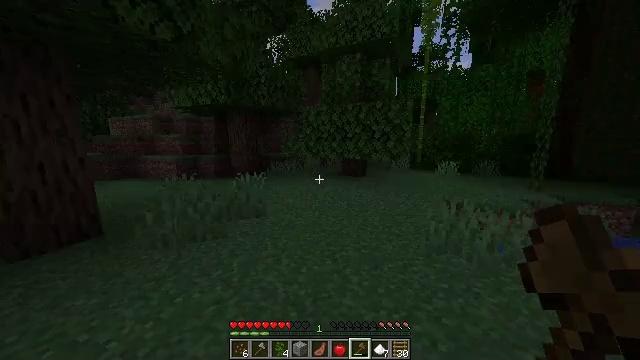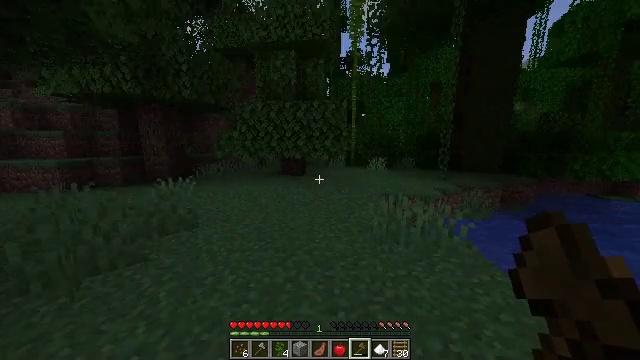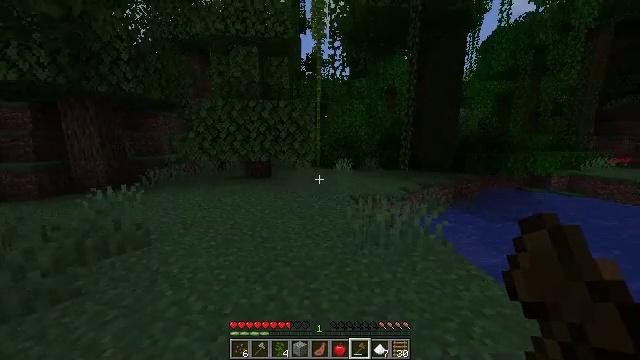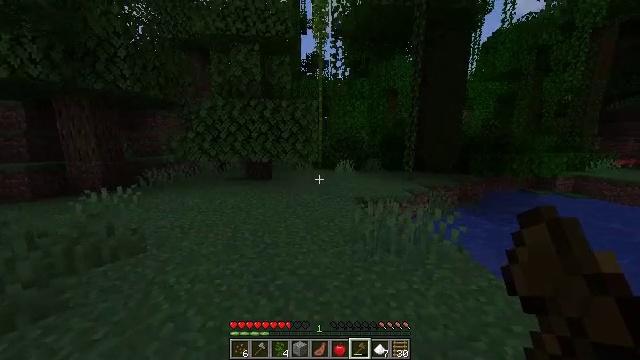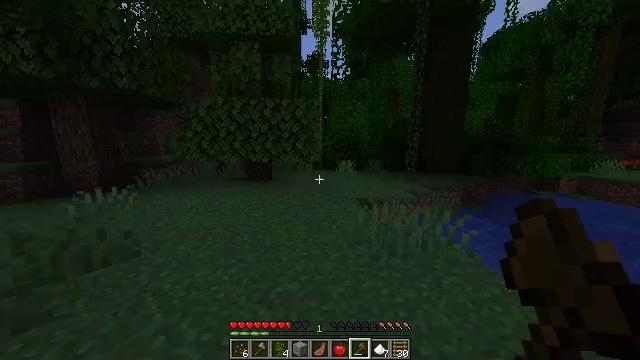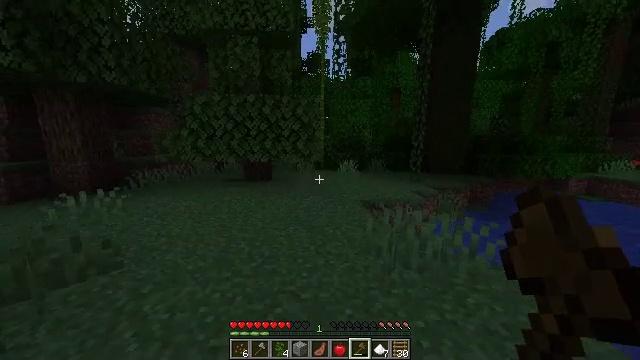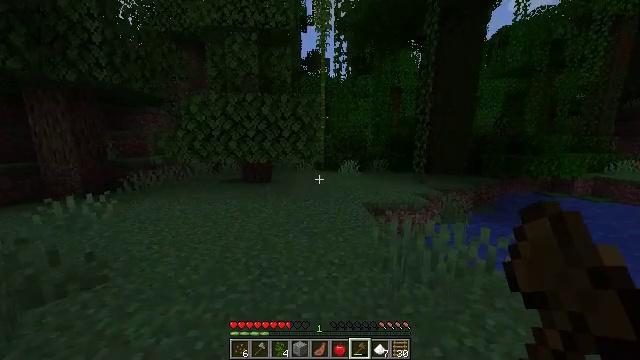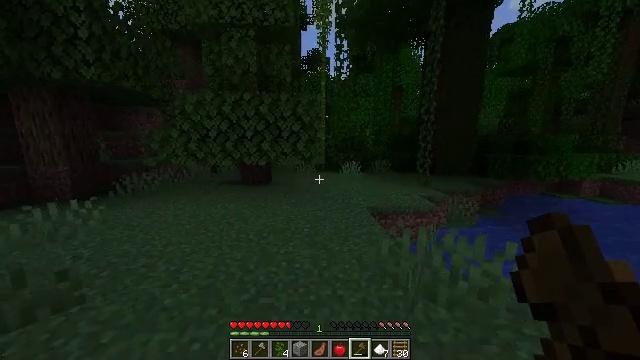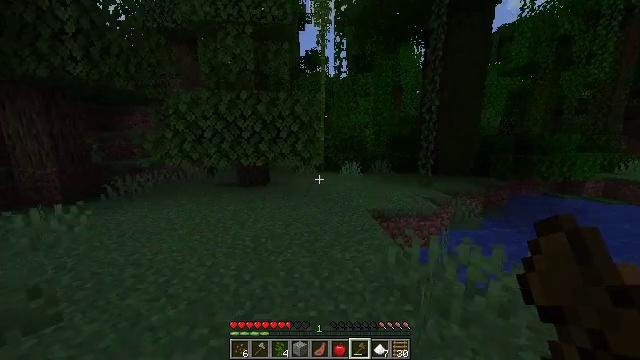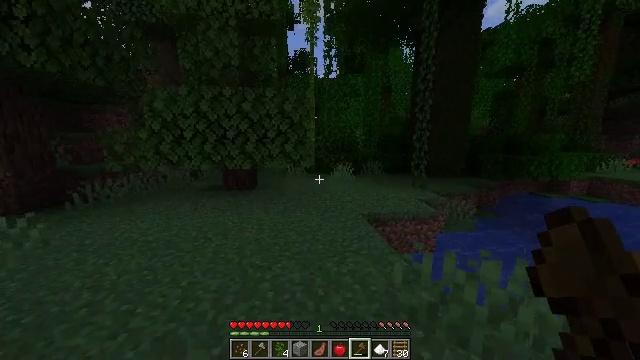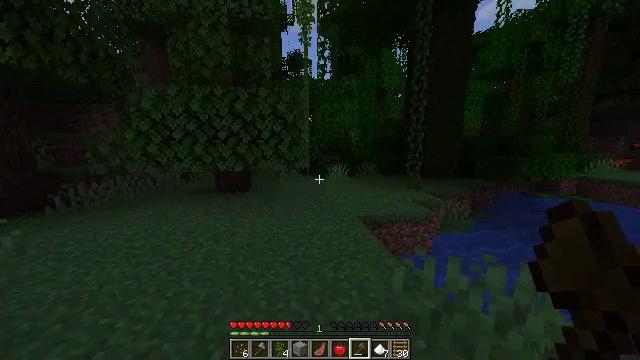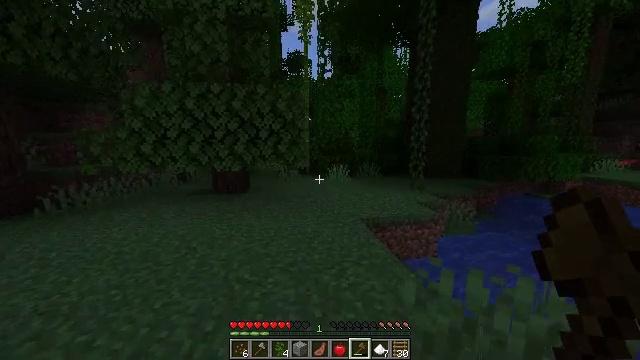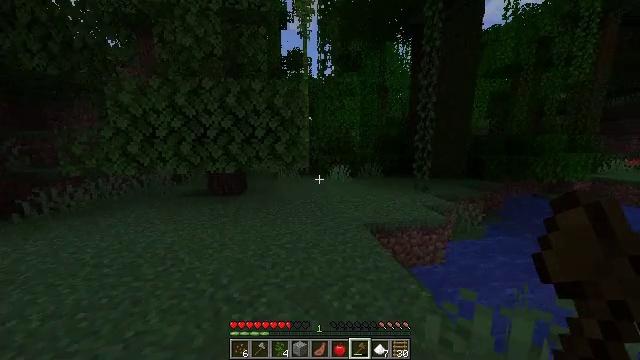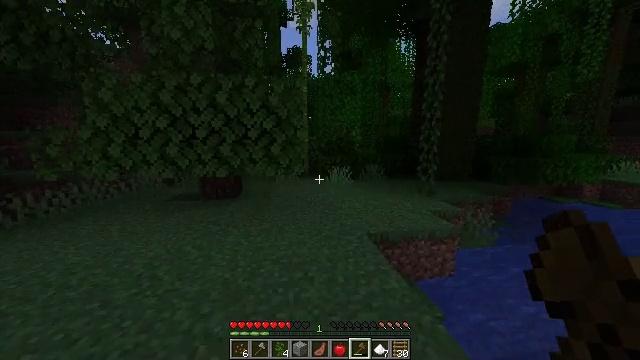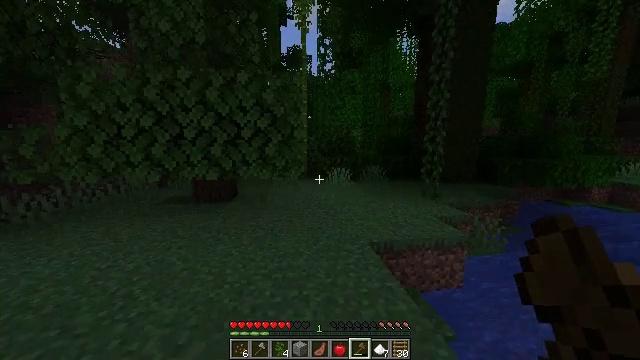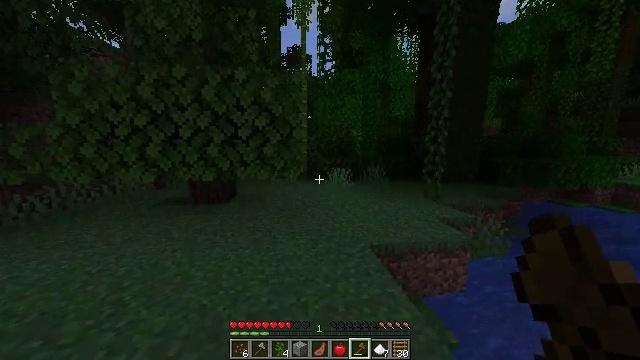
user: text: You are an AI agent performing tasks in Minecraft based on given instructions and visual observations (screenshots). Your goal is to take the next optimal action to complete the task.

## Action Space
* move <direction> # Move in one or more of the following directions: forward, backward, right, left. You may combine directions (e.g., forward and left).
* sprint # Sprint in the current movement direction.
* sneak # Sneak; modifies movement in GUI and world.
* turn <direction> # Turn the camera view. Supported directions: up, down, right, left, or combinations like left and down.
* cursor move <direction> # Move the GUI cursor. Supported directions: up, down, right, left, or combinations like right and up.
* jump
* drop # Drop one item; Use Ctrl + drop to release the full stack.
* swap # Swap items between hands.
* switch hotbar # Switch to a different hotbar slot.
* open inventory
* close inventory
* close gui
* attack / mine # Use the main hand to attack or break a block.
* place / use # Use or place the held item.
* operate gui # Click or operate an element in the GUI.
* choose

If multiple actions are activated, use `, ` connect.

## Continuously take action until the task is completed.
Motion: motion action
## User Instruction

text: Harvest bamboo from the farm.
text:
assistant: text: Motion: move forward and move left, turn right
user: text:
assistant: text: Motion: move forward and move left, turn right
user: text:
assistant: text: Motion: move forward
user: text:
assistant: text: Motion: move forward
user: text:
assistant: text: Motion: move forward
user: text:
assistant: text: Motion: move forward
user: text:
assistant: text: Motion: move forward, sprint
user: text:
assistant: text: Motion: move forward, sprint
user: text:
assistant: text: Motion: move forward, sprint, turn right
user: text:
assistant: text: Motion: move forward, sprint, turn right
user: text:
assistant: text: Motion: move forward
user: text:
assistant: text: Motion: move forward
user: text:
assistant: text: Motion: move forward
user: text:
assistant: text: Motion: move forward
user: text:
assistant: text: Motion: move forward
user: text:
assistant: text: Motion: move forward
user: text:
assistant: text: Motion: move forward
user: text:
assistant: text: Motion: move forward and move right
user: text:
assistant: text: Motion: move forward and move right
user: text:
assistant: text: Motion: move forward and move right
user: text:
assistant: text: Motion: move forward, sprint, turn left
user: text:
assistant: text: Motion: move forward, sprint, turn left
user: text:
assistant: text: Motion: move forward, sprint
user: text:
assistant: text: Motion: move forward, sprint
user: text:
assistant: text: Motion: move forward
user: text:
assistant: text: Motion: move forward
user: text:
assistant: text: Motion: move forward
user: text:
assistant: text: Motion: move forward
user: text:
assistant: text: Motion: move forward
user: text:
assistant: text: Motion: move forward